Question: This is what I have done so far. My problen, however, is that I can't print the values/scale on the y-axis of a bar plot? Any ideas? What other stylings whould I add?
'''
import seaborn as sb
from matplotlib import pyplot
%matplotlib inline
sb.axes_style("white")
sb.set_style("ticks")
sb.set_context("talk")
x1 = np.array(['U', 'G'])
x2 = np.array(['H', 'W'])
f, (ax1, ax2) = pyplot.subplots(1, 2, figsize=(12, 6))
y1 = np.array([831824, <PHONE>])
y2 = np.array([<PHONE>, <PHONE>])
sb.barplot(x1, y1, ci=None, palette="Blues", hline=.0001, ax=ax1)
sb.barplot(x1, y2, ci=None, palette="Reds", hline=.0001, ax=ax2)
ax1.set_ylabel("Occurences")
ax1.set_xlabel("Totals")
ax2.set_ylabel("Occurences")
ax2.set_xlabel("Types")
sb.despine(bottom=True)
pyplot.setp(f.axes, yticks=[])
pyplot.tight_layout(h_pad=3)
sb.despine()
'''

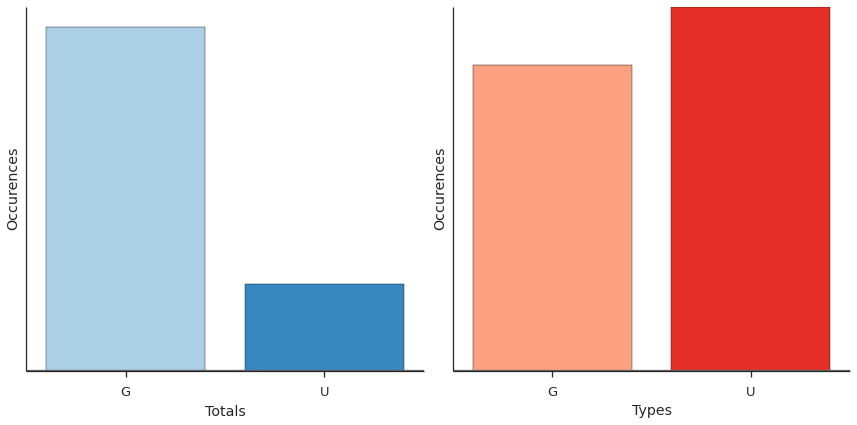
Answer: Based on @john-cipponeri's answer:
Using functions operating on axes called using 'pyplot.*' only operate on the last opened axis, in your case 'ax2', which is the the right plot. Use the axis instance to take it effect where you want. Replace tour last block of your code with this one and I hope it corresponds to your expected plot:
'''
ax1.grid(axis='y', linestyle='-')
ax2.grid(axis='y', linestyle='-')
pyplot.tight_layout(h_pad=3)
sb.despine()
'''